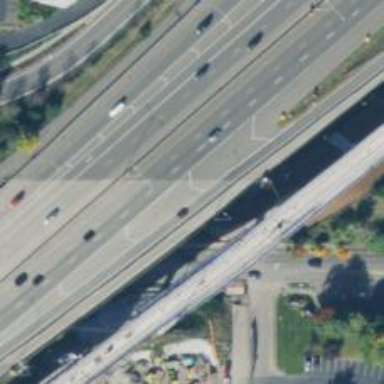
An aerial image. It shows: Bridge on motorway link.